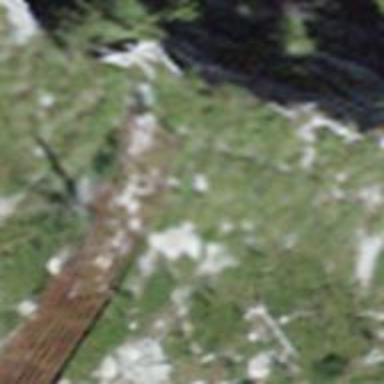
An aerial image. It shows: Fence designed for avalanche protection.